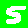
Digit: 5